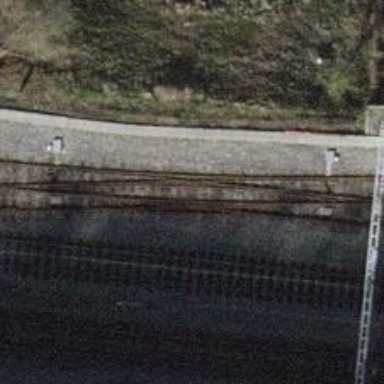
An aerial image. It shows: Single track railway in yard.